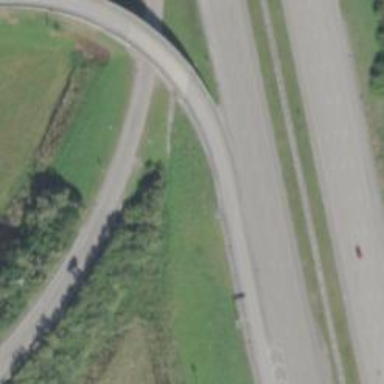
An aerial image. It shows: Primary link road with asphalt surface.